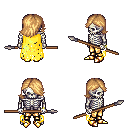
a pixel art fantasy rpg character, male body template, skeleton, yellow tattered cape, gold greaves, light blonde swoop hairstyle, bracelets, gold boots, spear, four views (front, back, left, right), 2x2 character sprite sheet, small pixel art, hard edges, no anti-aliasing